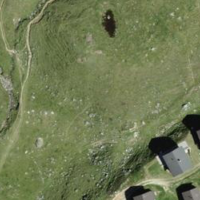
EUNIS habitat code: 23
Species observed at this site:
Arnica montana